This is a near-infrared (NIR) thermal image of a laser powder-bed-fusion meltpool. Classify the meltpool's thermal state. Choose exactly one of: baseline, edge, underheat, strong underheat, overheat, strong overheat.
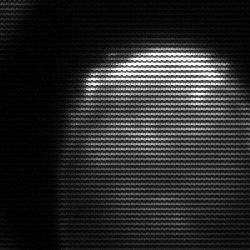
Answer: edge